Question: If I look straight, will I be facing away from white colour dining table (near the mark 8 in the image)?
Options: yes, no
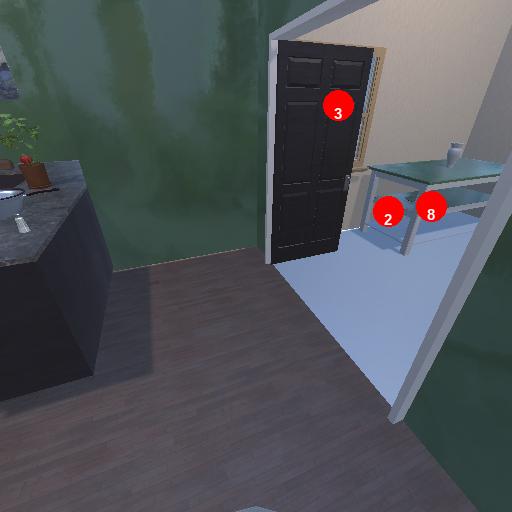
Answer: yes